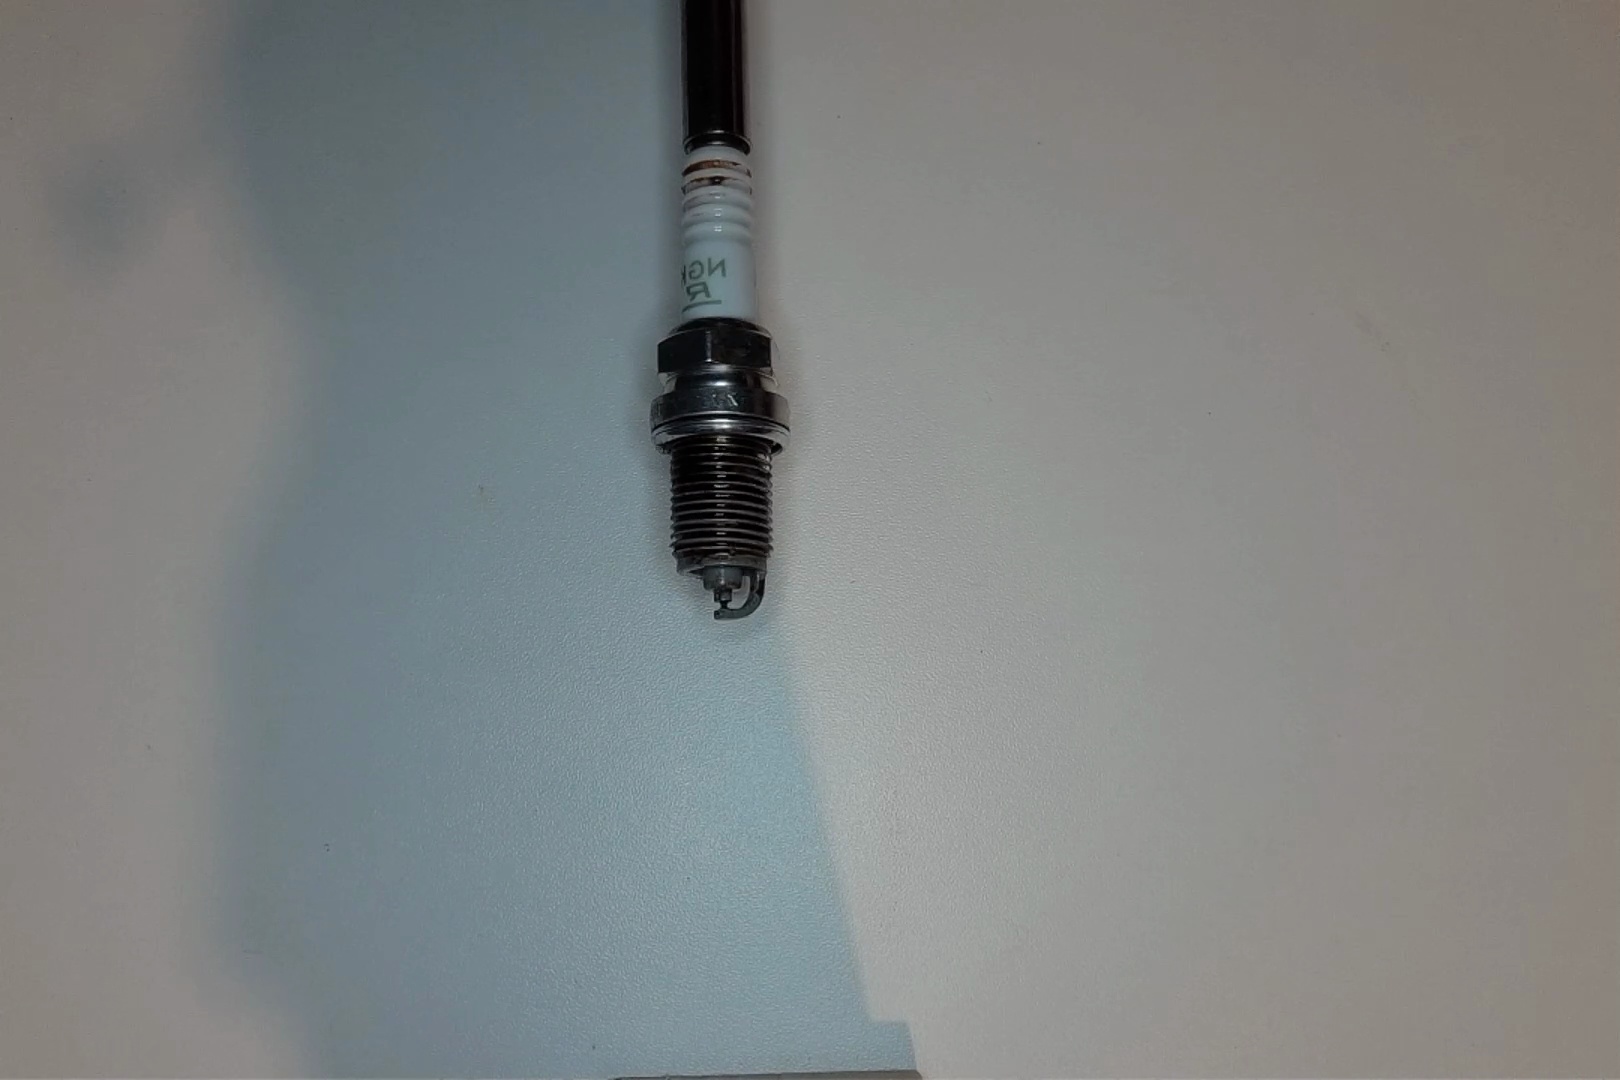
Label: anomaly